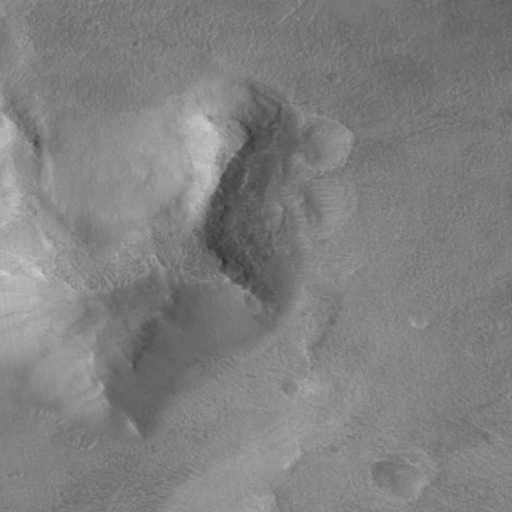
Classes present: Background